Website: walmart
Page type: payment
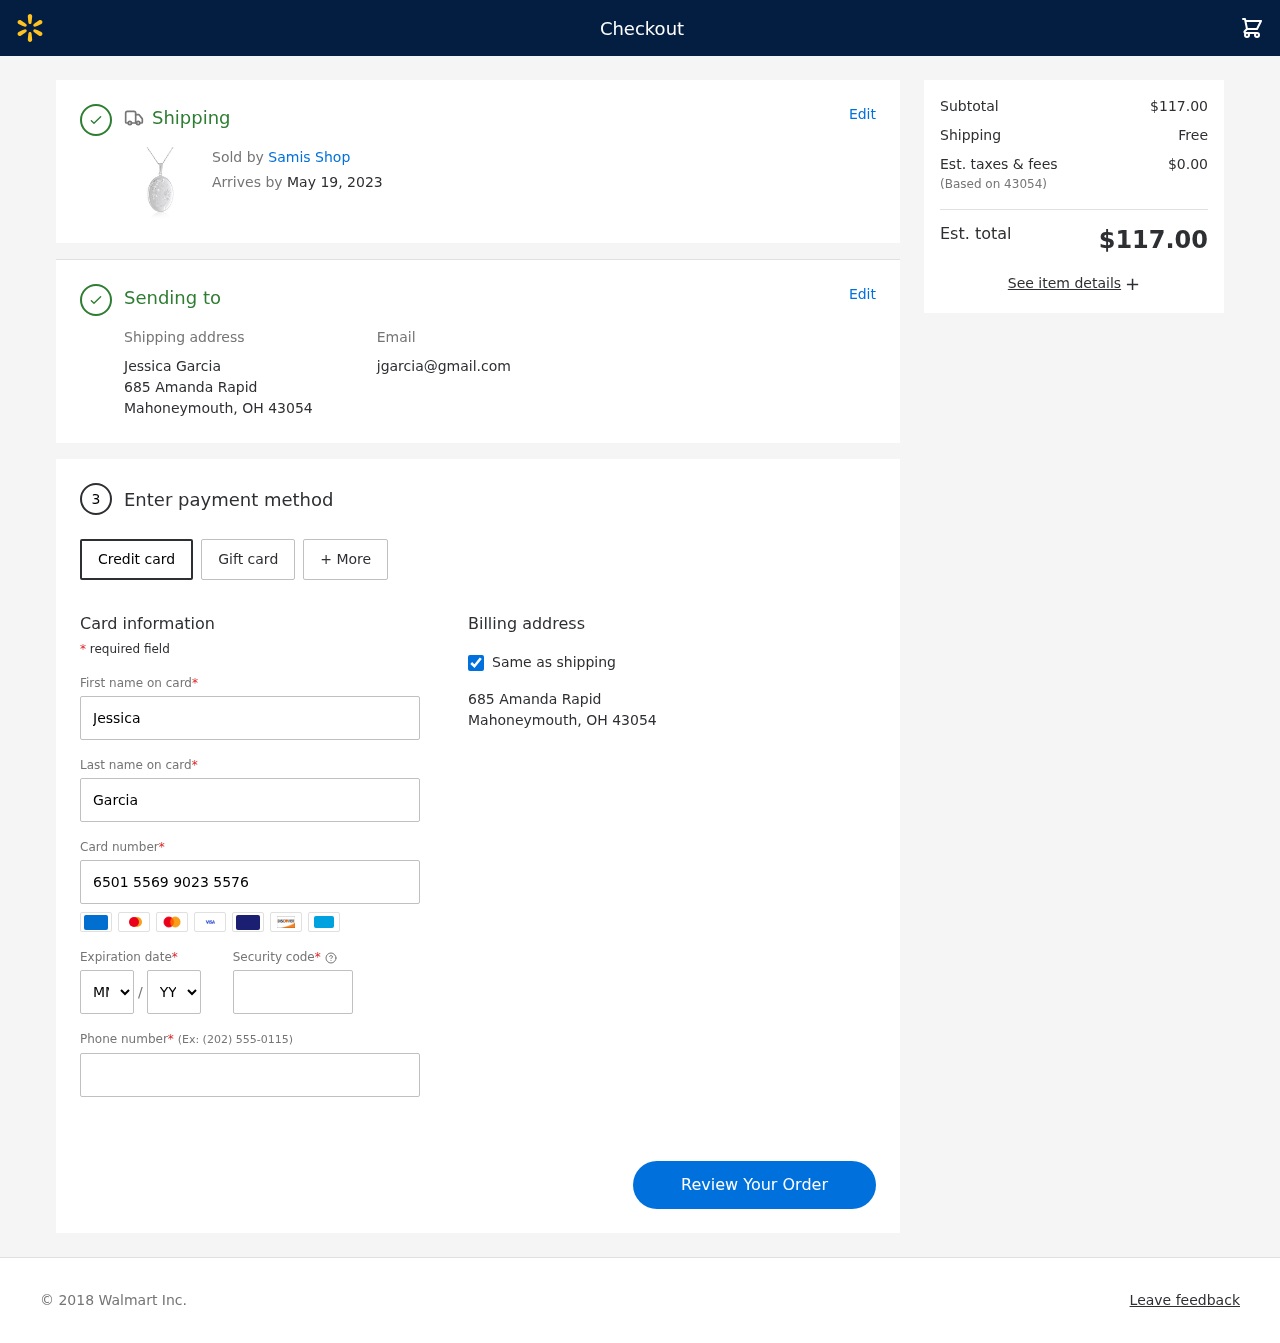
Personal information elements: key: PII_CARD_CVV
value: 702
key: PII_CARD_EXPIRY_MONTH
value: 12
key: PII_CARD_EXPIRY_YEAR
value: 28
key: PII_CARD_NUMBER
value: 6501 5569 9023 5576
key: PII_CITY_STATE_ZIP
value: Mahoneymouth, OH 43054
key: PII_EMAIL
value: jgarcia@gmail.com
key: PII_FIRSTNAME
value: Jessica
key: PII_FULLNAME
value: Jessica Garcia
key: PII_LASTNAME
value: Garcia
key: PII_PHONE
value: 9549899529
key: PII_POSTCODE
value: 43054
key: PII_STREET
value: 685 Amanda Rapid
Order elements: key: ORDER_DELIVERY_DATE
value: May 19, 2023
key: ORDER_SUBTOTAL
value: $117.00
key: ORDER_SHIPPING_COST
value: Free
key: ORDER_TAX
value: $0.00
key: ORDER_TOTAL
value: $117.00